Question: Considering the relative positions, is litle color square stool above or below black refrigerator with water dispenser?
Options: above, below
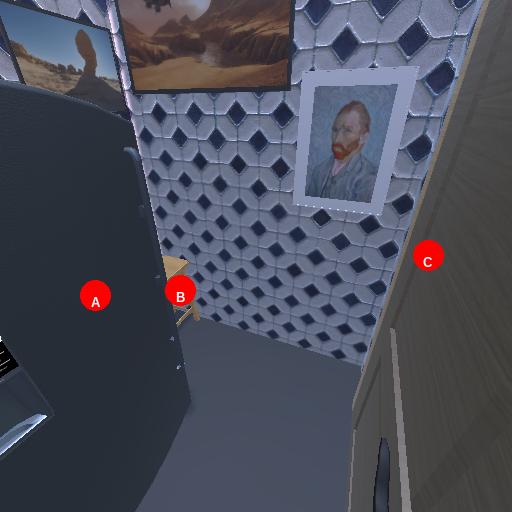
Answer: above